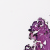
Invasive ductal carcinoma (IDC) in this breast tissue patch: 0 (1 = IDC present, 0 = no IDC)